Aerial crown-view tile of a tropical tree (Barro Colorado Island, Panama), acquired 20240611:
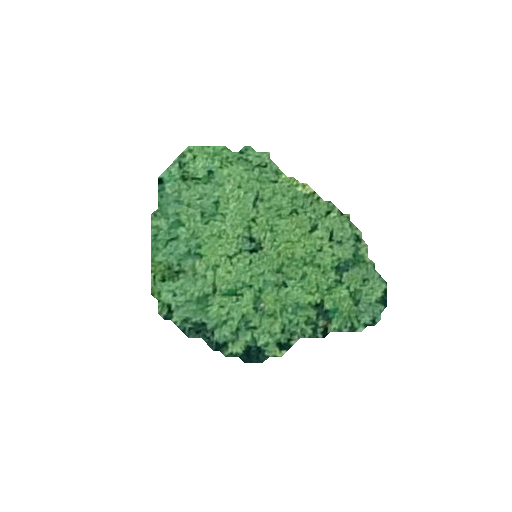
Species: Inga marginata
GBIF accepted scientific name: Inga marginata
Crown area: 57.106 m²